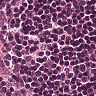
Metastatic tissue present: no